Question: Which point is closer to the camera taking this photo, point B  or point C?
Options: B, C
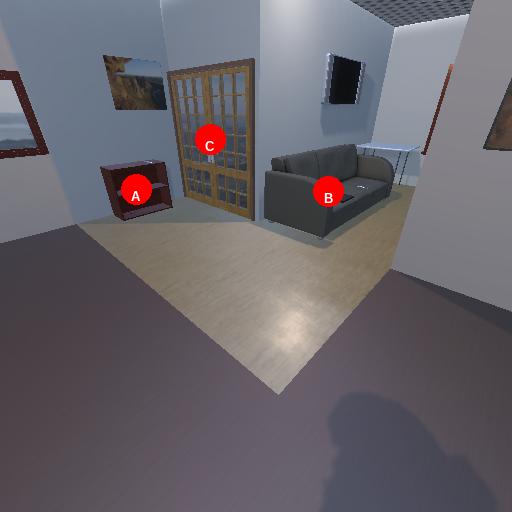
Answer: B